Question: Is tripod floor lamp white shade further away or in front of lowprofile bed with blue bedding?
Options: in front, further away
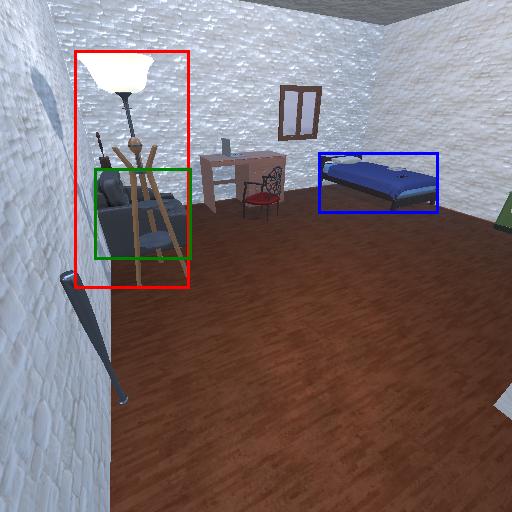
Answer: in front